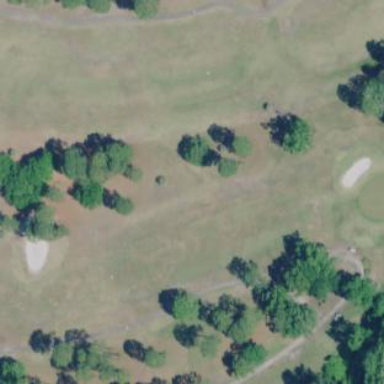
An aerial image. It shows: Golf fairway surrounded by grass.